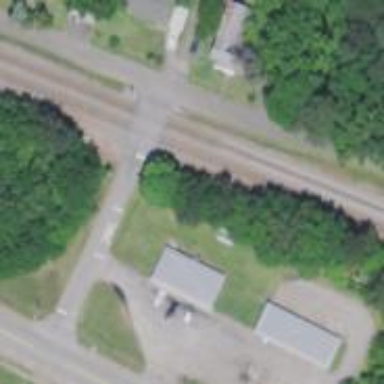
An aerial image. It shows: Level crossing with lights at railway intersection.